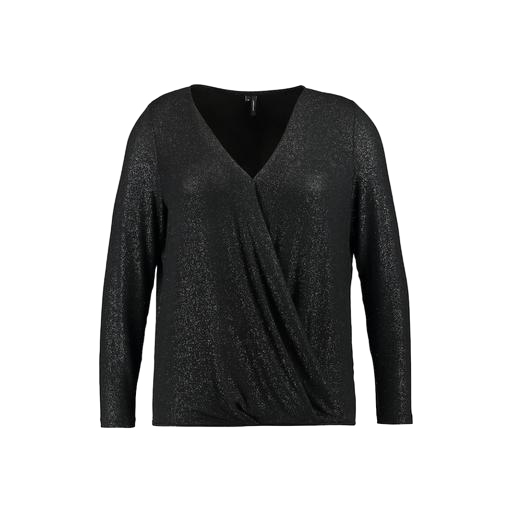
black plus size printed t-shirt only macy, black long-sleeve faux-wrap blouse, long-sleeve t-shirt only macy, white background